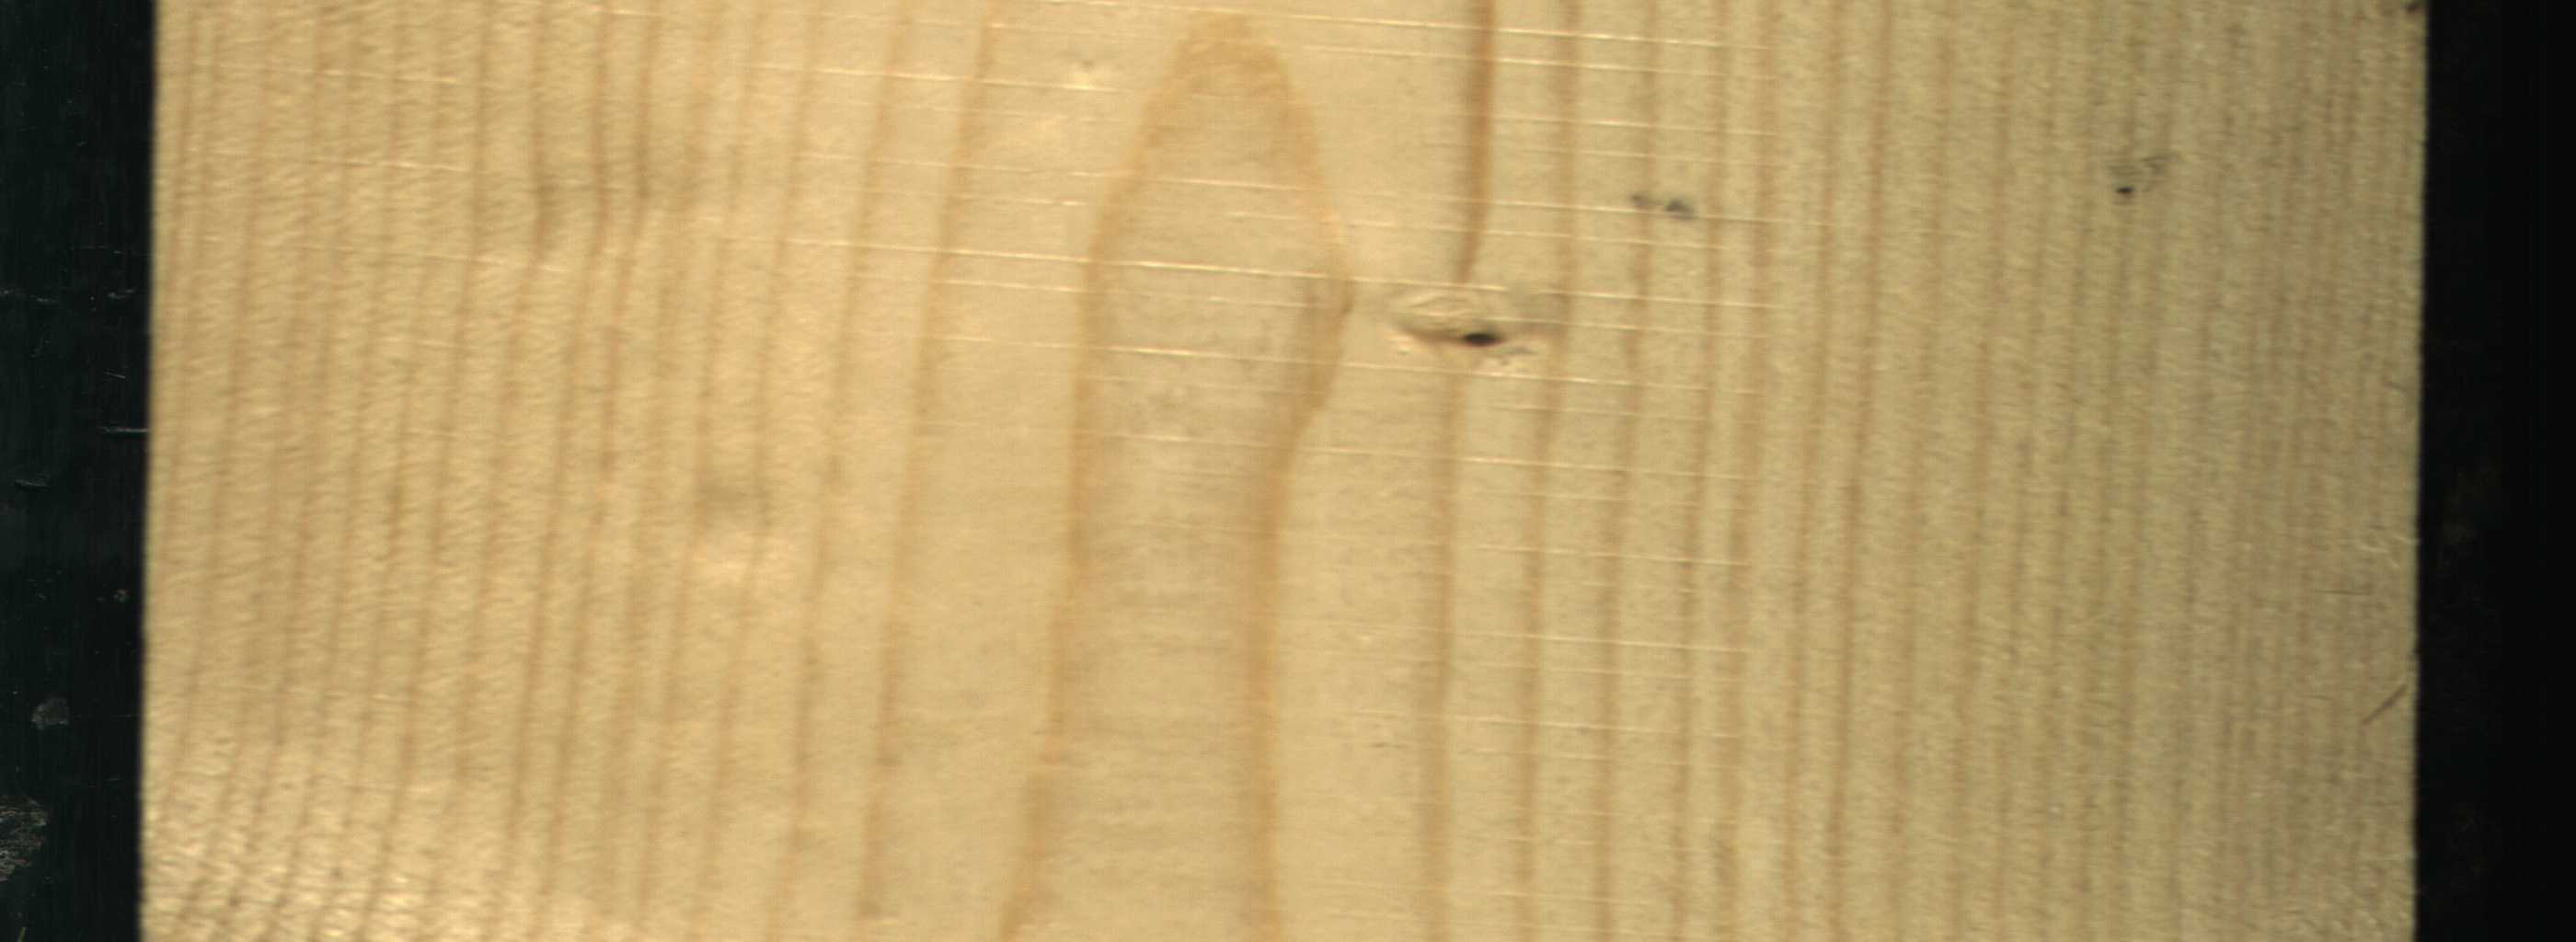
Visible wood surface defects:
Live_Knot